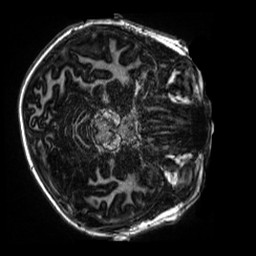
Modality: MP2RAGE
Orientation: axial
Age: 10
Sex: male
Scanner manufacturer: siemens
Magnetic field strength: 3 T
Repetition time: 4 s
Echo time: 0.00303 s